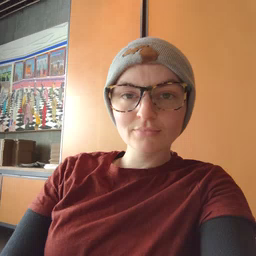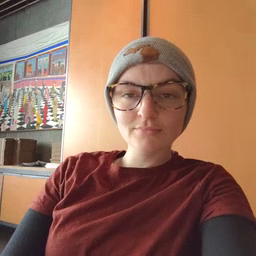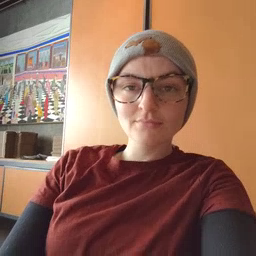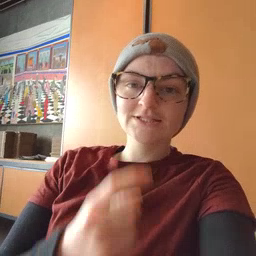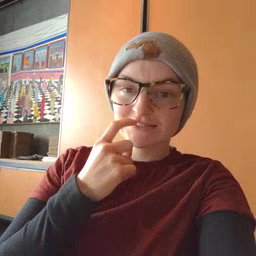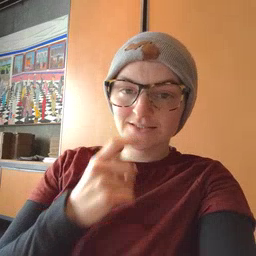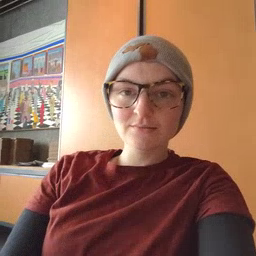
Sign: tooth